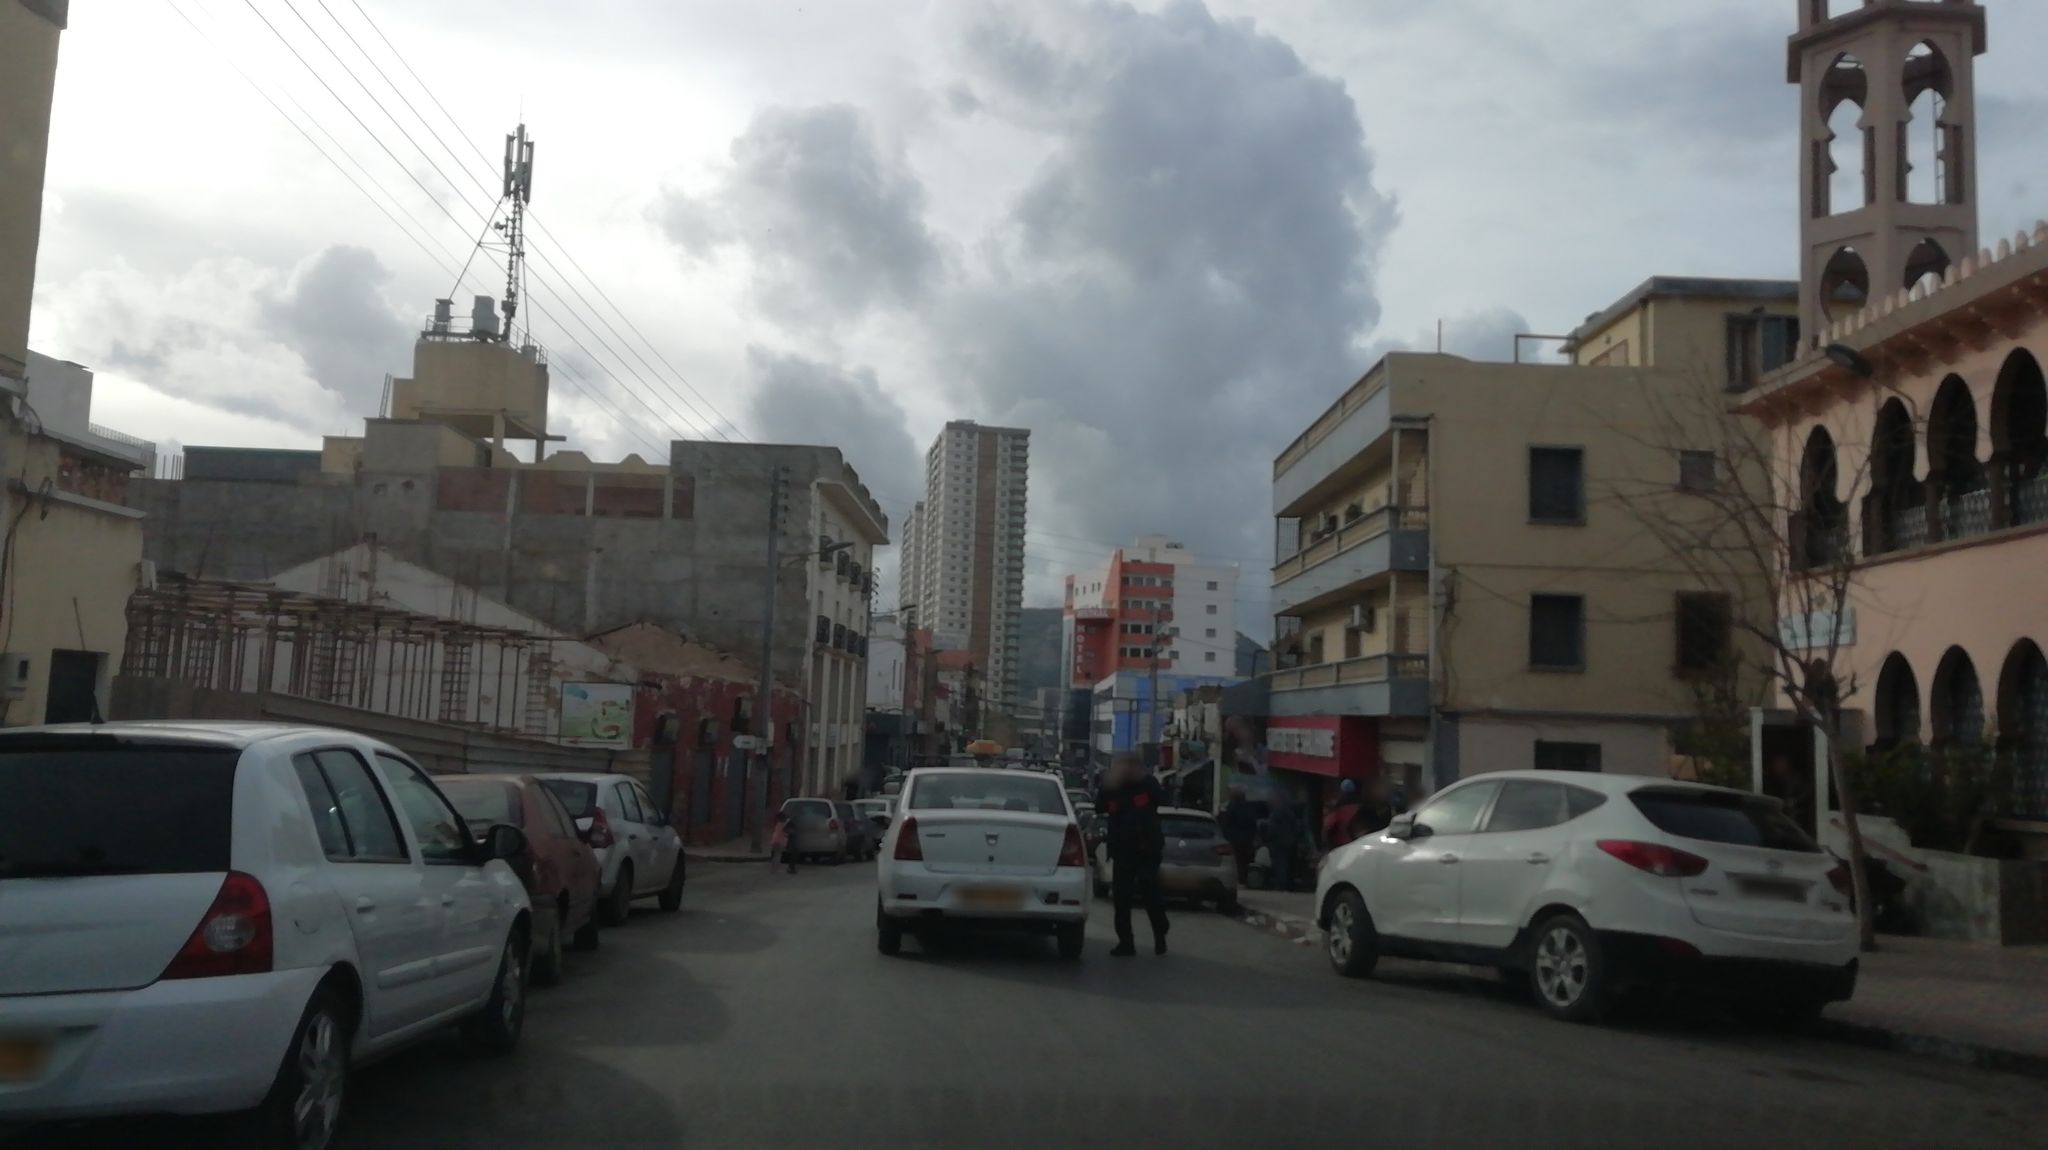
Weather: cloudy
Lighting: day
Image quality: good
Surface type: driving surface
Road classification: secondary, secondary_link
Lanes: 2.0
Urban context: urban centre
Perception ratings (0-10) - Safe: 5.57, Lively: 7.07, Beautiful: 3.44, Boring: 2.49, Depressing: 6.62, Wealthy: 6.6